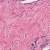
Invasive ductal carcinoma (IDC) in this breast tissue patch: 0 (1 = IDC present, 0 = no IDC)